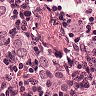
Metastatic tissue present: yes